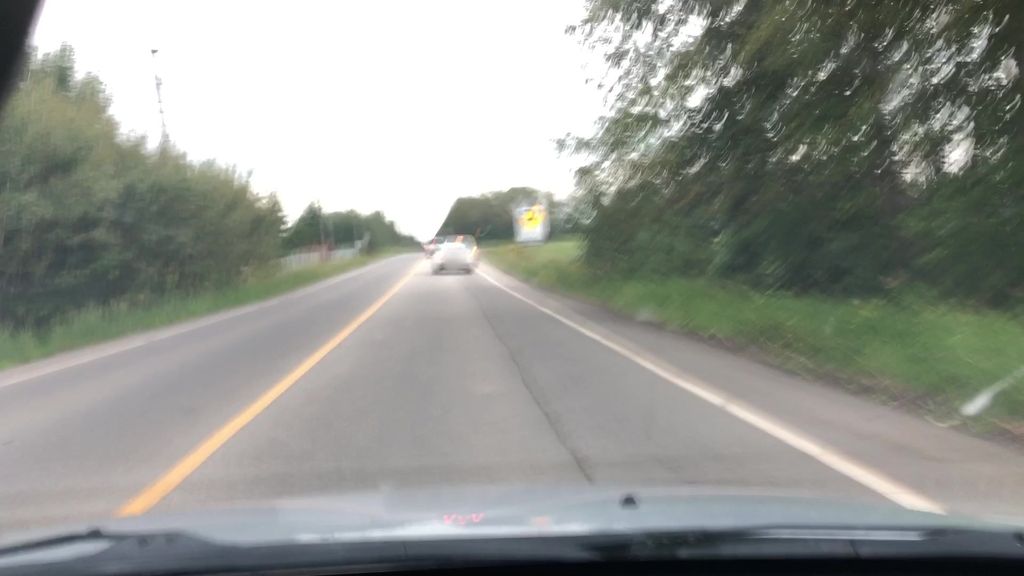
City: edmonton